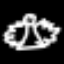
Label: angel